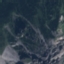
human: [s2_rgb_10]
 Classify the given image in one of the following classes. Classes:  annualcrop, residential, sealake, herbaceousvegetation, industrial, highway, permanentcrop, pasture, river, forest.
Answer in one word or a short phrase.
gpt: HerbaceousVegetation